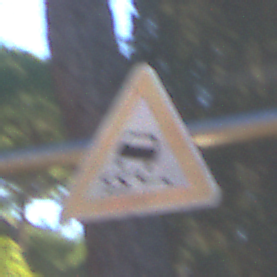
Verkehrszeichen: SchleuderOderRutschgefahr
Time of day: MorningAfternoon
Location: Outdoor (Suburban)
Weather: Clear
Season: NotSpecified
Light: Natural